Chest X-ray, PA view. Patient: 44 years old, sex F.
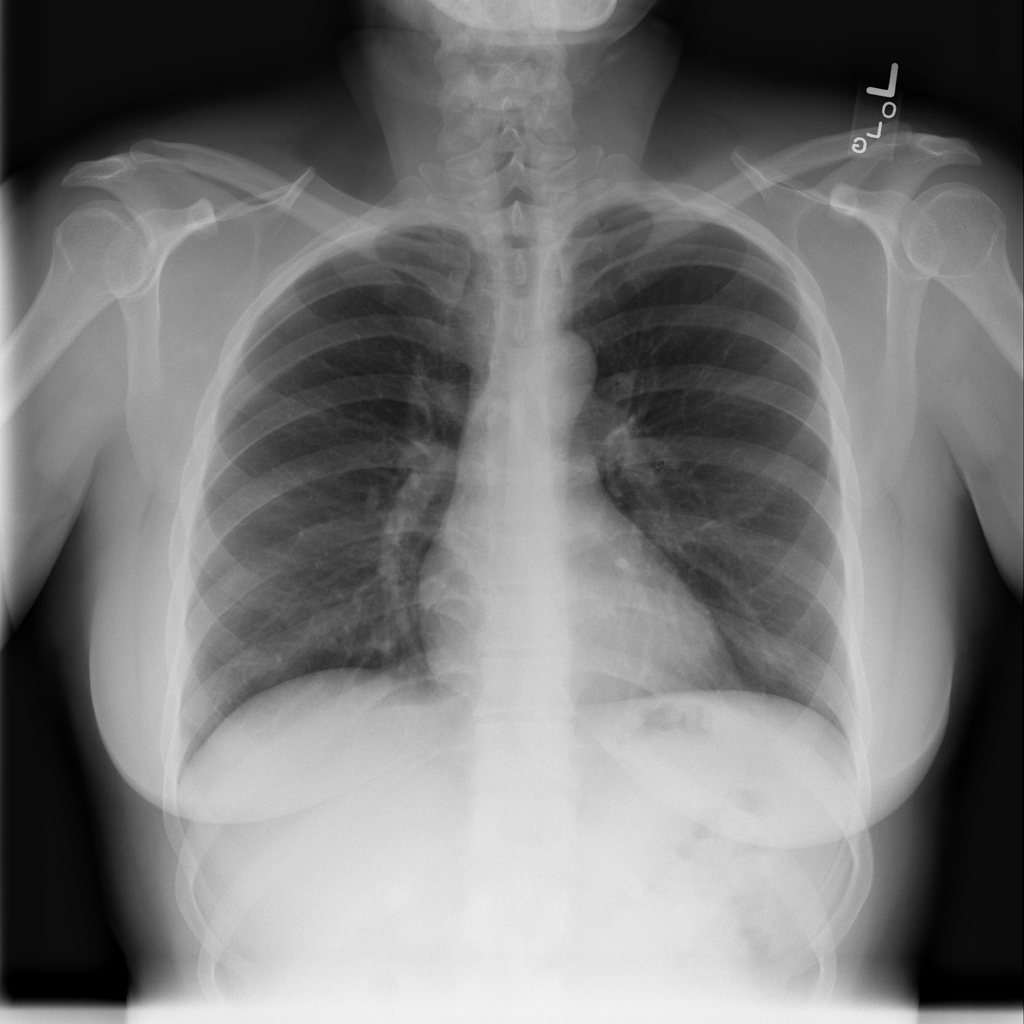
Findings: No Finding